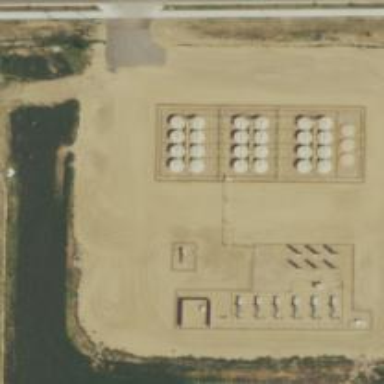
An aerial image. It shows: Storage tank with man-made structure.